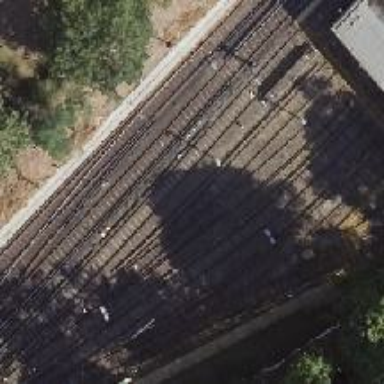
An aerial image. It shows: Disused electrified rail yard with overhead wires.